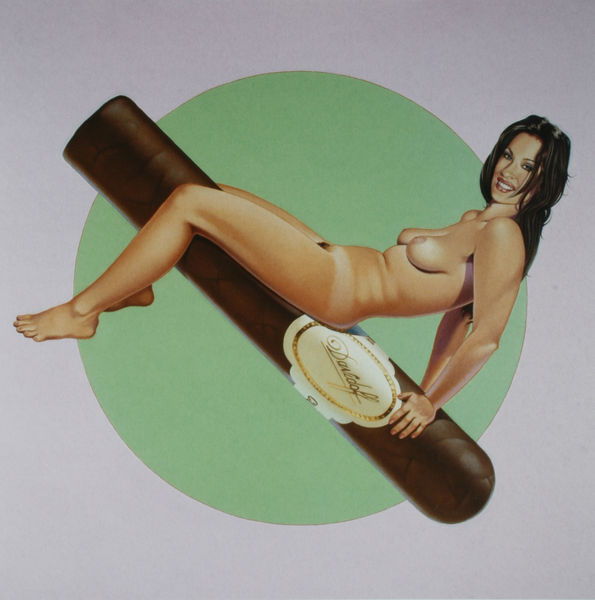
Titel: HAV-A-HAVANA
Künstler: Mel Ramos
Standort: Wien
Institution: Sammlung Ernst Hilger
Schlagwörter: akt, dunkel, fuß, hand, haut, nackt, schatten, grün, sitzen, braun, brust, busen, frau, frisur, grau, haar, hell, licht, mund, nase, schwarz, weiss, blick, dame, beige, arm, arme, augen, falten, gesicht, halten, hals, hände, haare, sitzend, brünett, lippen, scheitel, schminke, schulter, schultern, kreis, rund, beine, reiten, reiterin, ritt, lächeln, bein, brüste, füße, papier, frauenakt, liegen, modell, modern, werbung, rauchen, zigarre, seitenansicht, streifen, uhr, bauch, brustwarzen, erotik, knie, scham, zehen, geschminkt, lachen, schild, nakt, sex, comic, plakat, reklame, werbeplakat, zähne, zigarillo, hellgrau, anzüglich, abstützen, schamhaare, mint, ferse, fersen, plakatkunst, plakativ, quadrat, zifferblatt, pop art, plakt, gebräunt, etikett, phallus, werben, abgestützt, mintgrün, fallus, warhole, anspielen, anspielung, bikinistreifen, bräune, davidoff, lächel, mel ramos, naxkt, pin up, pin up girl, ramos, schambehaarung, werbebild, zeppelin